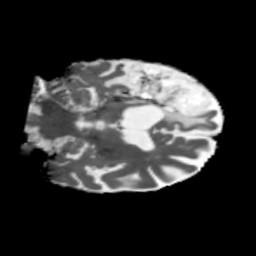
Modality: MD
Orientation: coronal
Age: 68
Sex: male
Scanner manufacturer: siemens
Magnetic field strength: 3 T
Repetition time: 5.47 s
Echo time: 0.0854 s